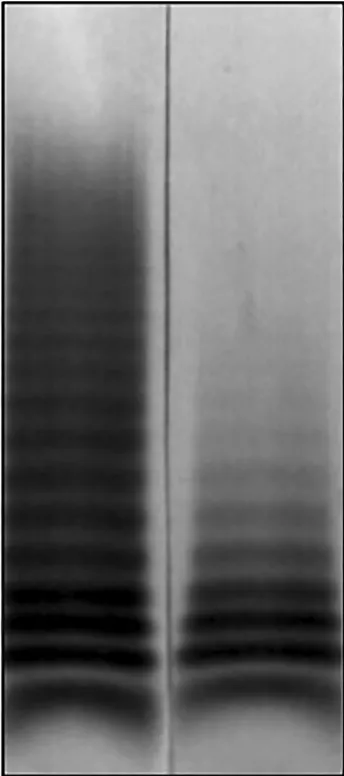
Multimer analysis of von Willebrand factor before aortic valve replacement.
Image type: pathology (methylene_blue)